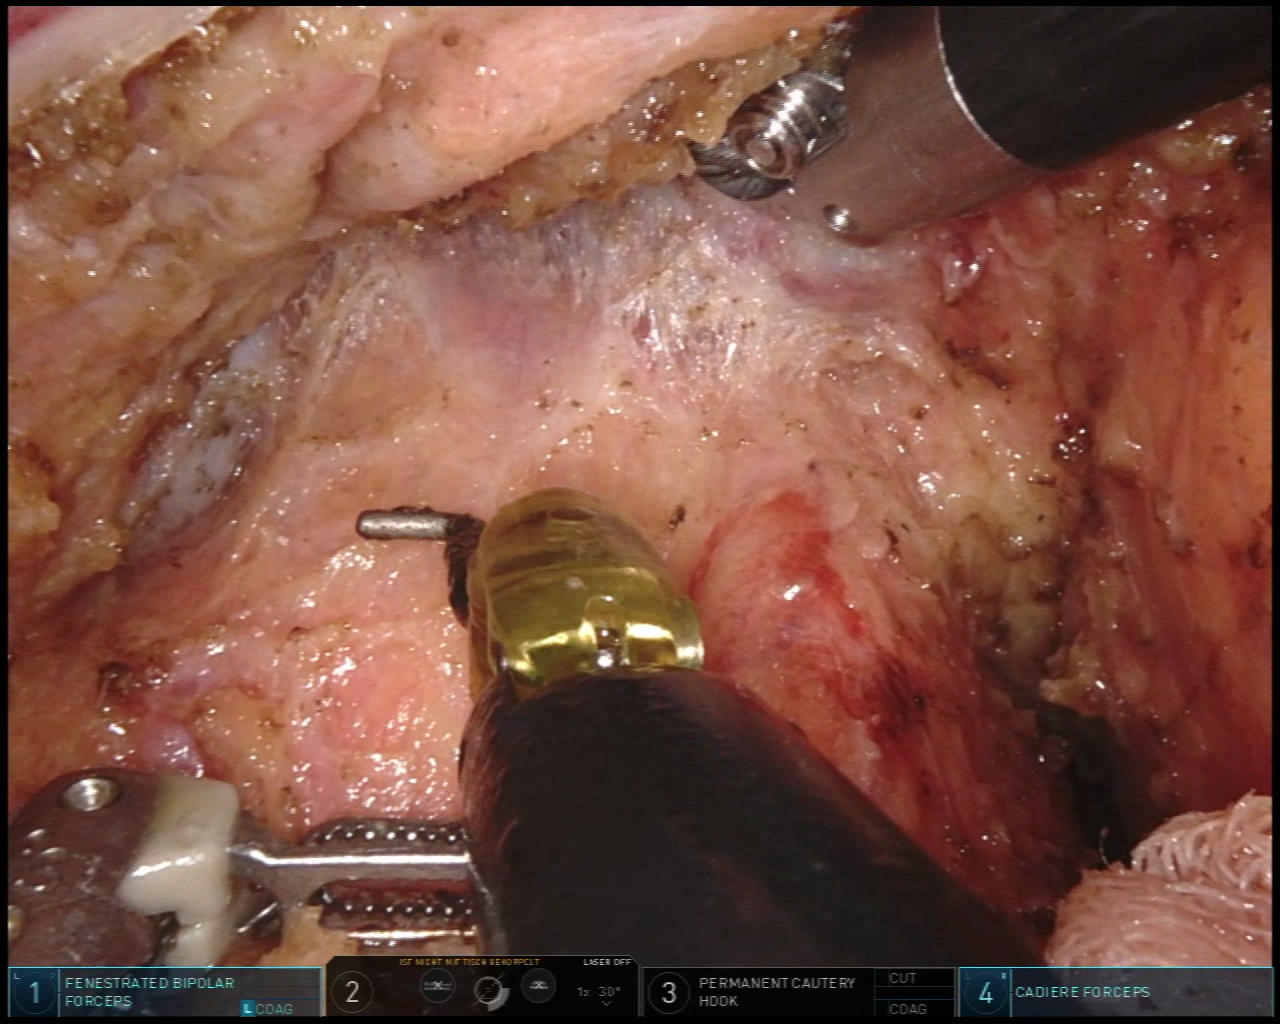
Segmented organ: vesicular_glands
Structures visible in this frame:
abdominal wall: no
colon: no
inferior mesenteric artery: no
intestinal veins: no
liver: no
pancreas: no
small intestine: no
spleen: no
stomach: no
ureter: no
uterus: no
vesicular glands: yes